Question: I want to join these 2 queries and show the result as below in picture. How can i do it. I am a student using Oracle-Apex.
Query #1:
'''
SELECT
Room_Dim.BandDesc, TO_CHAR(BookedStartDate, 'Month') AS Month,
COUNT(Fact_Bookings_Payments.RoomID) AS Reserved
FROM
Room_Dim, Fact_Bookings_Payments
WHERE
Room_Dim.RoomID = Fact_Bookings_Payments.RoomID
GROUP BY
Room_Dim.BandDesc, TO_CHAR(BookedStartDate, 'Month')
ORDER BY
Room_Dim.BandDesc, TO_CHAR(BookedStartDate, 'Month') DESC;
'''
Query #2:
'''
SELECT
Room_Dim.BandDesc, COUNT(Room_Dim.RoomID) AS TotalRooms
FROM
Room_Dim
GROUP BY
Room_Dim.BandDesc
ORDER BY
Room_Dim.BandDesc;
'''
[enter image description here]
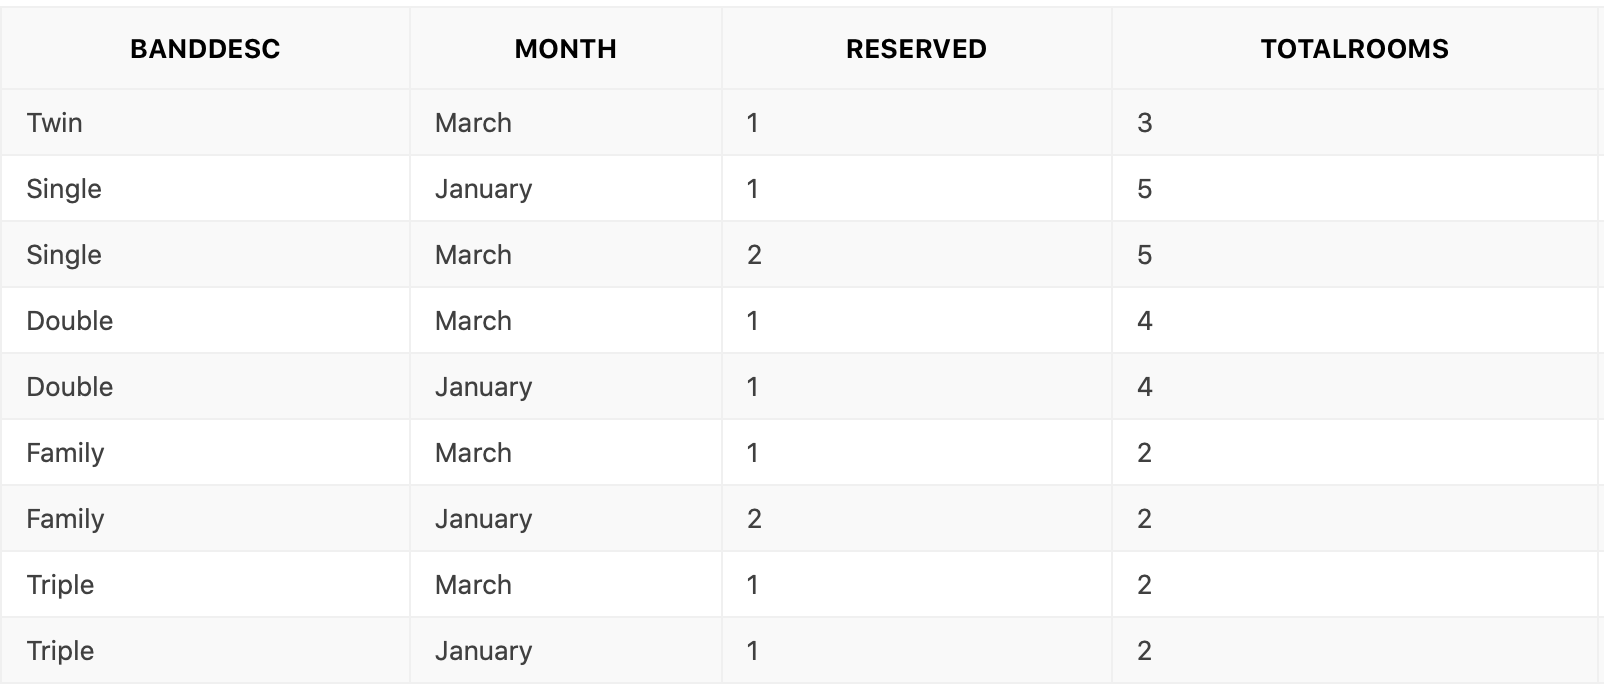
Answer: You can use join to have your desired result. If you want to select rows only if BandDesc exist in both the queries then inner join will do the trick.
'''
select t.BandDesc,Month, Reserved, TotalRooms from
(SELECT Room_Dim.BandDesc, to_char(BookedStartDate, 'Month') AS Month, COUNT(Fact_Bookings_Payments.RoomID)AS Reserved
FROM Room_Dim, Fact_Bookings_Payments
WHERE Room_Dim.RoomID = Fact_Bookings_Payments.RoomID
GROUP BY Room_Dim.BandDesc, to_char(BookedStartDate, 'Month'))t
inner join
(SELECT Room_Dim.BandDesc, COUNT(Room_Dim.RoomID) AS TotalRooms
FROM Room_Dim
GROUP BY Room_Dim.BandDesc)t2
on t.BandDesc=t2.BandDesc
ORDER BY BandDesc, Month DESC
'''
If you want to join three tables then that will be something like this:
'''
select ... from t
inner join t2 on t.BandDesc=t2.BandDesc
inner join t3 on t.BandDesc=t3.BandDesc
ORDER BY BandDesc, Month DESC
'''